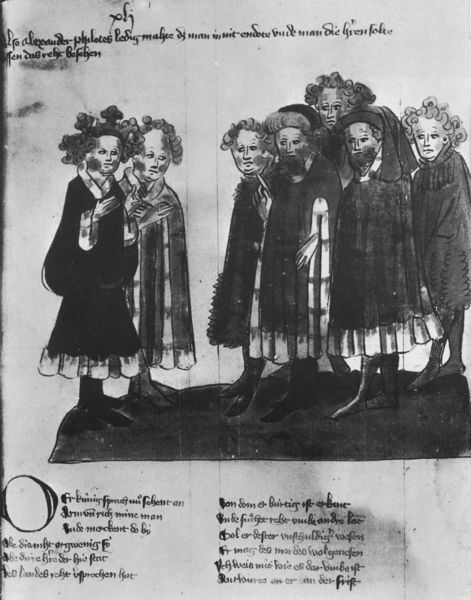
Titel: Alexanderroman nach Rudolf von Ems; 179 Folios
Institution: Brüssel, Bibliothek Royale
Schlagwörter: gruppe, umhang, menschen, grau, kleider, männer, schwarz, weiss, zeichnung, bart, bibel, stehen, bild, mantel, blatt, krone, locken, kinder, schrift, figuren, könig, deutsch, gruppen, buch, seite, text, buchstaben, mäntel, mittelalter, klerus, mönch, gegenüber, handschrift, latein, lateinisch, manuskript, krohne, m, o, mänte, erkläen